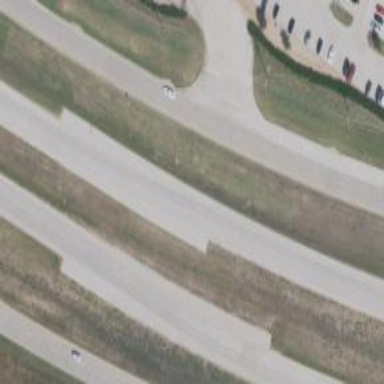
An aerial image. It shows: Trunk highway.